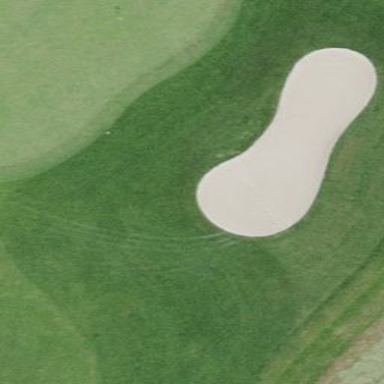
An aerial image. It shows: Golf bunker.